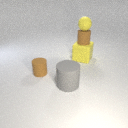
small brown rubber cylinder behind large gray rubber cylinder